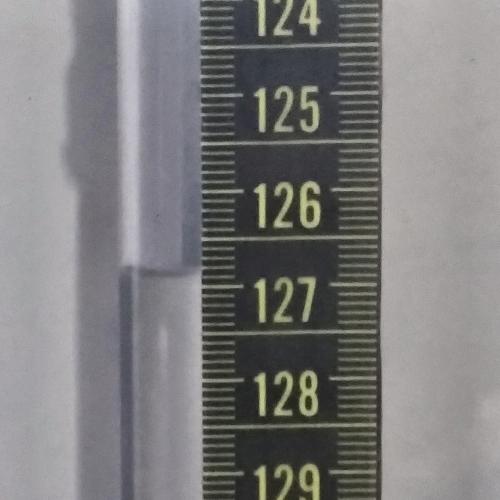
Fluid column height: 126.9 cm